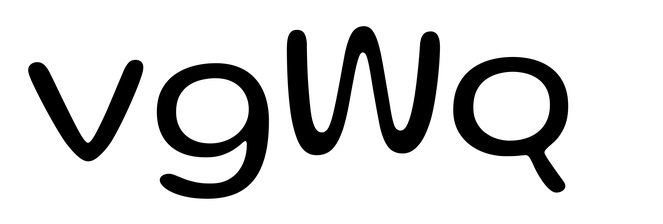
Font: Gluten_Light